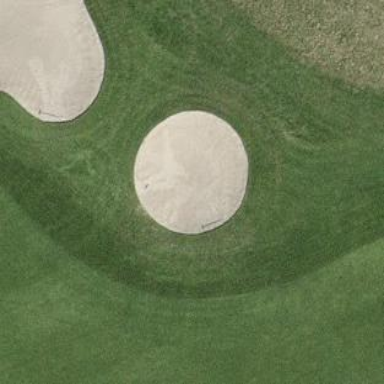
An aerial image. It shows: Golf bunker.